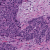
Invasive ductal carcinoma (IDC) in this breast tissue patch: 1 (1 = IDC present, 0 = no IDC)